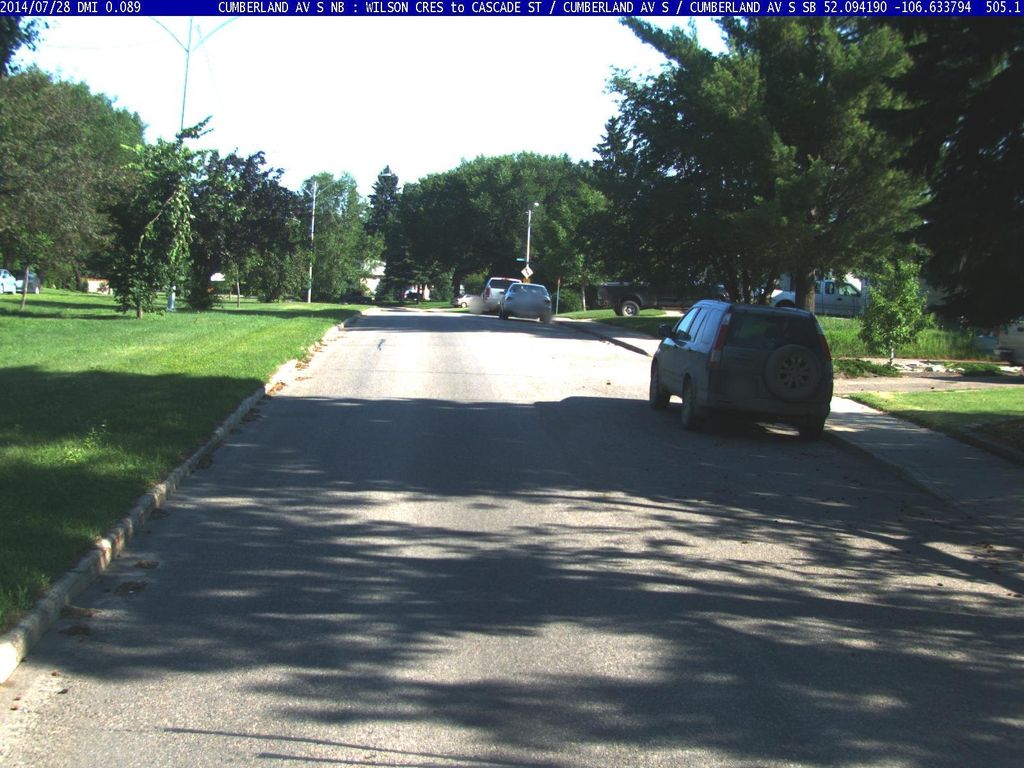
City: saskatoon